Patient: sex F, age 53
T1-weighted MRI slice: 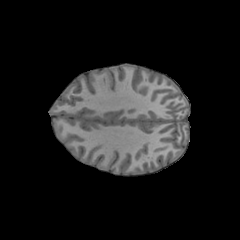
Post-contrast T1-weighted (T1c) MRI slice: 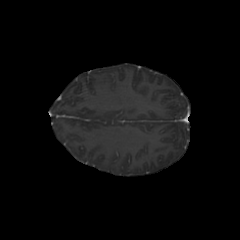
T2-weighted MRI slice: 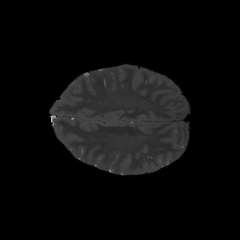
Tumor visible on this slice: no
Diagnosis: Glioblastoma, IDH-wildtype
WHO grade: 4